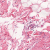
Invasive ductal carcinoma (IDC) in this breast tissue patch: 0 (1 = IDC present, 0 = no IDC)